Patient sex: F
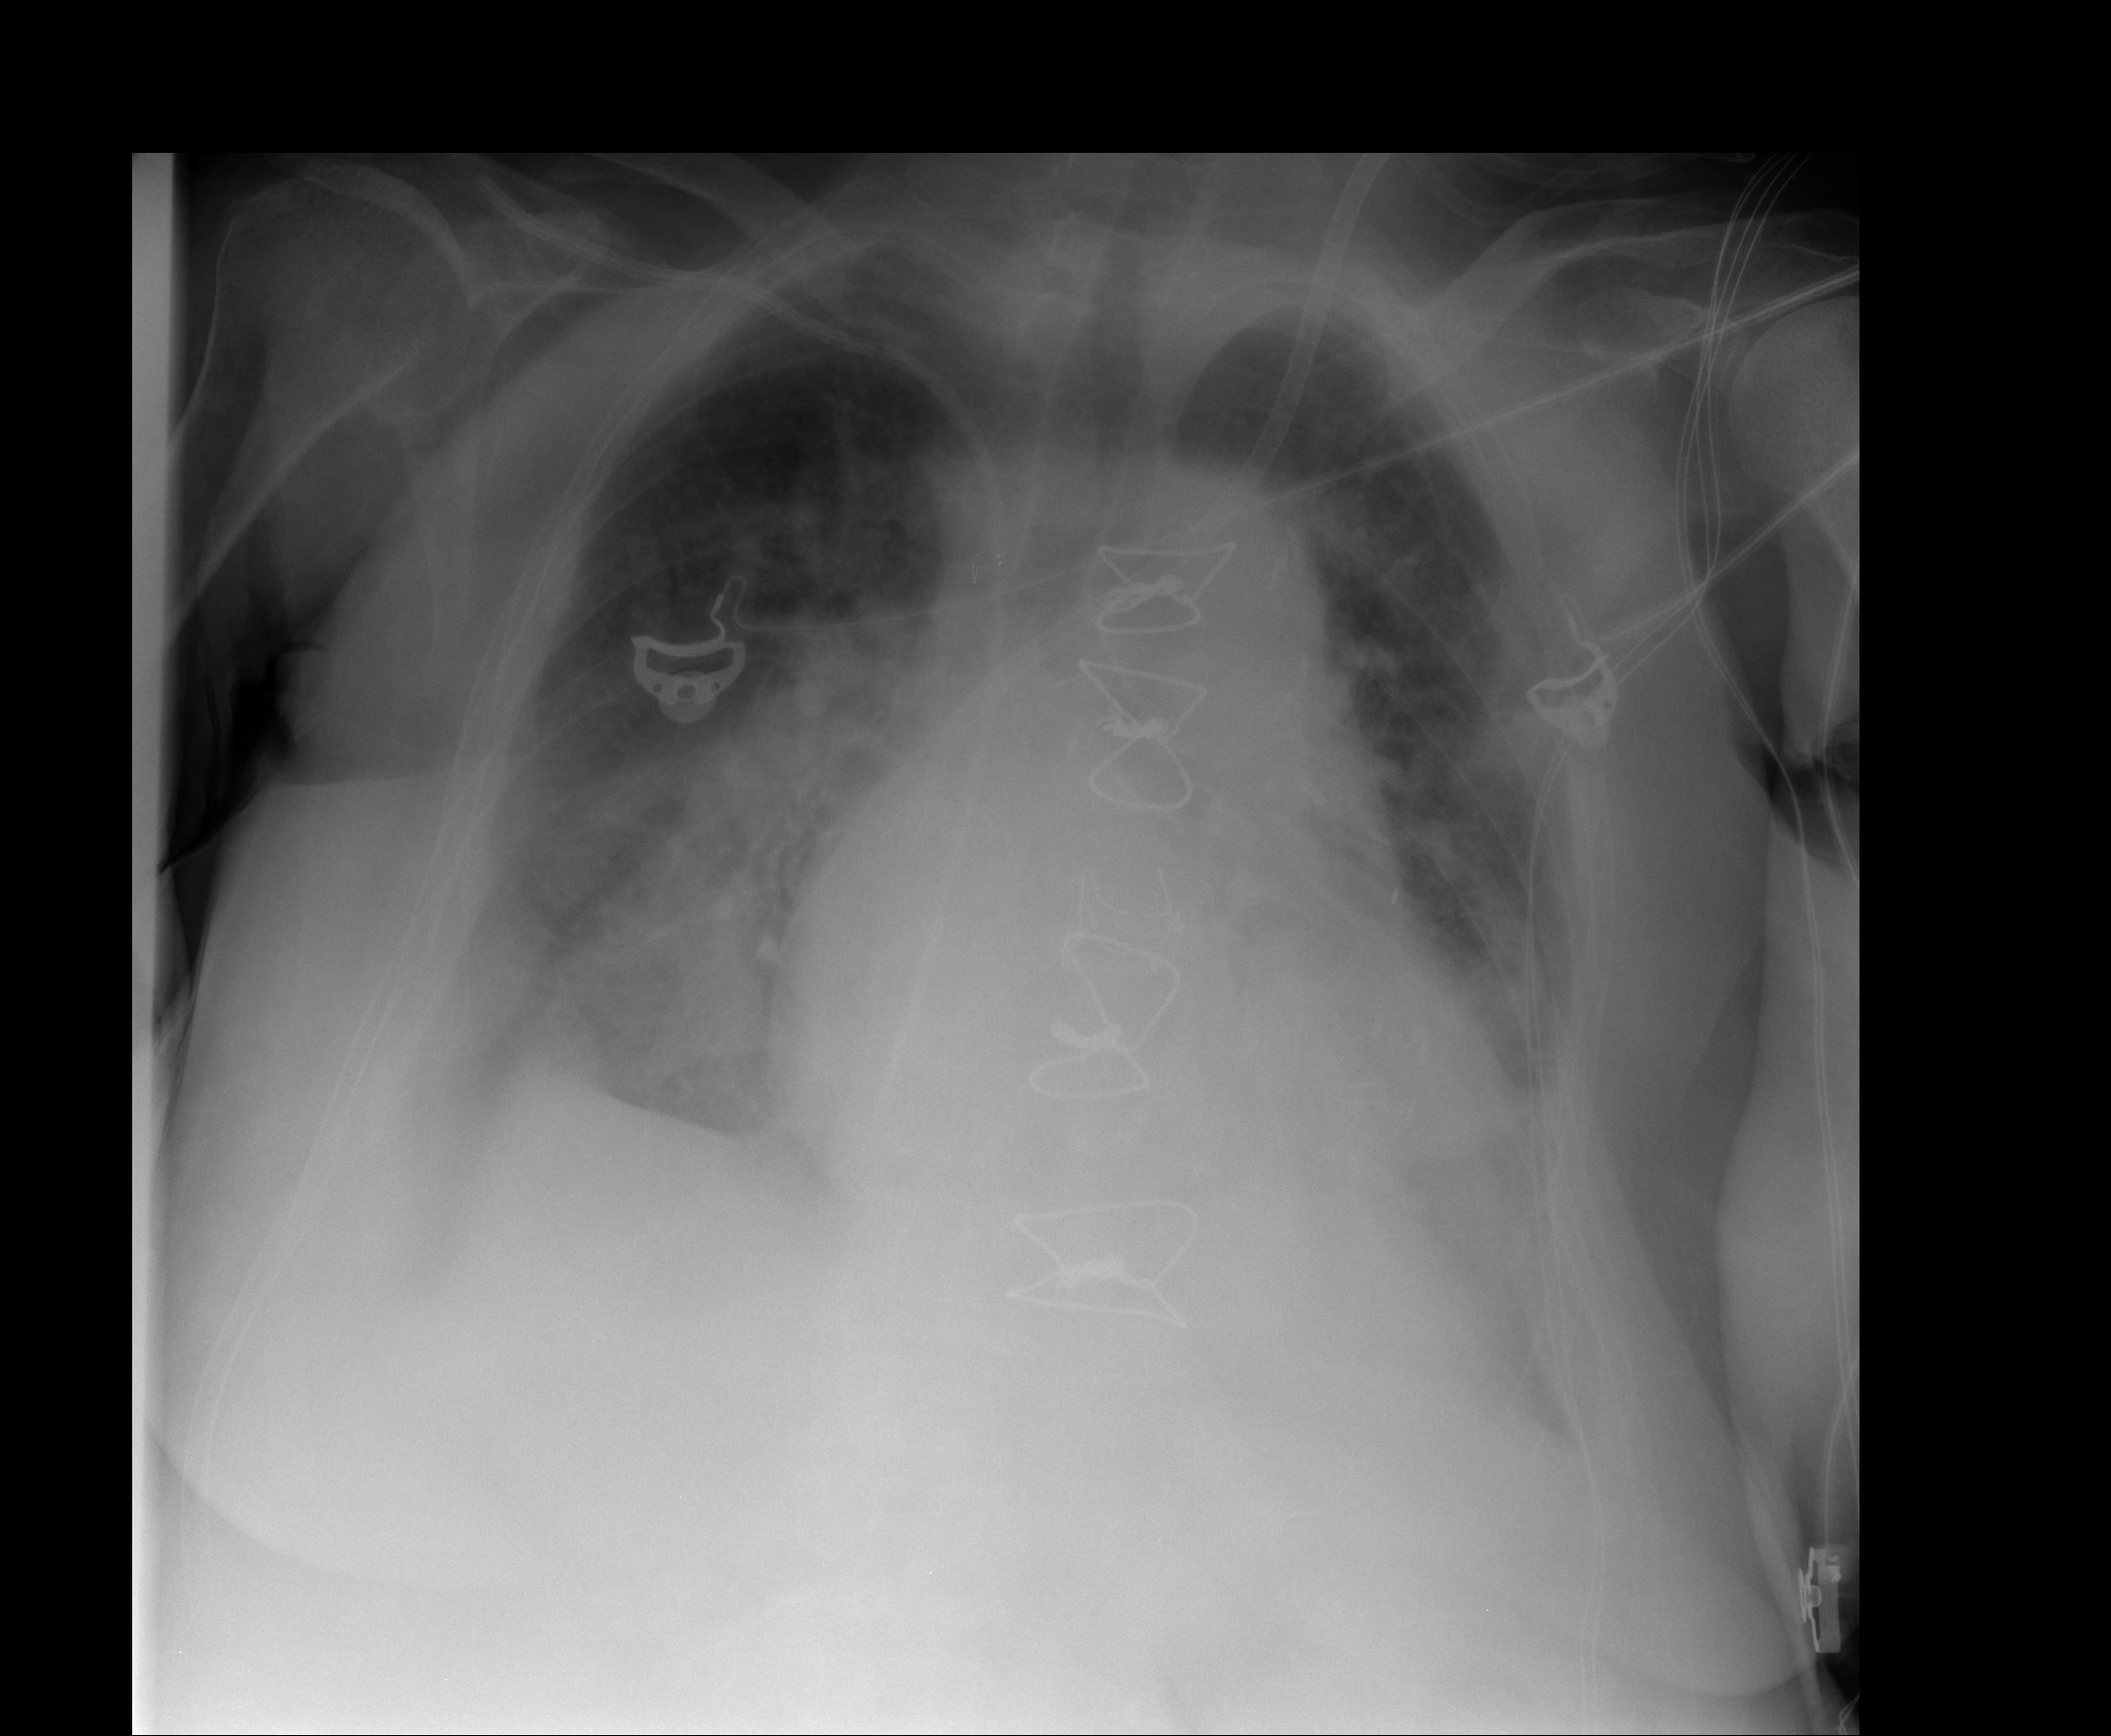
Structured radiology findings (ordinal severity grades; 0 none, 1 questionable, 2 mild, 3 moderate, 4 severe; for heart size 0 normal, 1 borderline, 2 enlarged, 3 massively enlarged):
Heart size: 2
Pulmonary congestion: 3
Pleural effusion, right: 2
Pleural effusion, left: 2
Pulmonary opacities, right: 1
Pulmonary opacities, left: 2
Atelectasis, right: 2
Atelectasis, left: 2